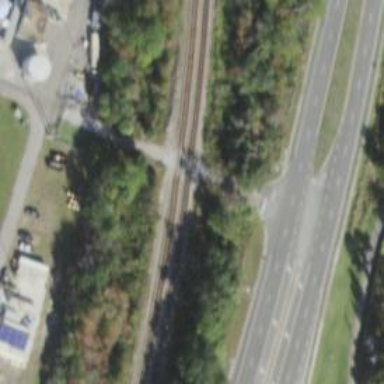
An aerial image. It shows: Railway spur service.